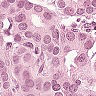
Metastatic tissue present: yes